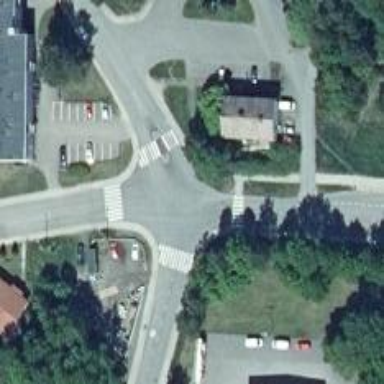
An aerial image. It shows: Marked road crossing.